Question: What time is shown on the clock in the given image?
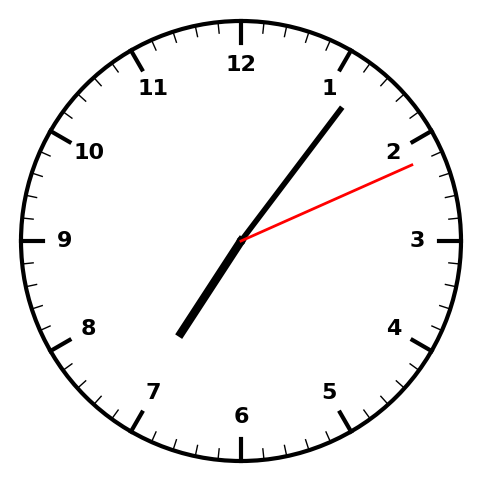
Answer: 07:06:11